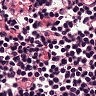
Metastatic tissue present: no